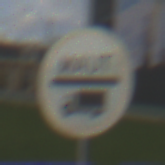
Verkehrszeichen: Mautpflicht
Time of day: MorningAfternoon
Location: Outdoor (Suburban)
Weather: PartlyCloudy
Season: NotSpecified
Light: Natural